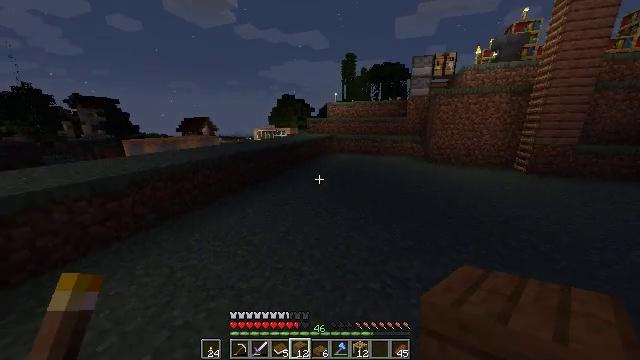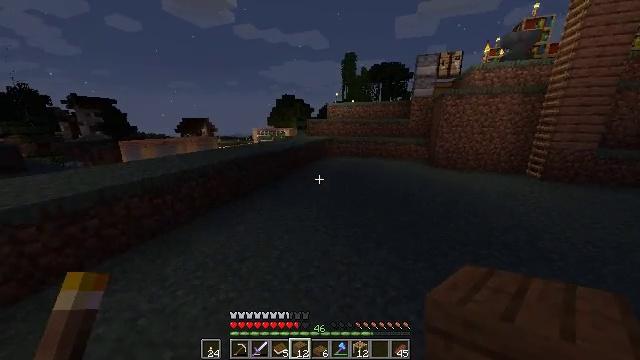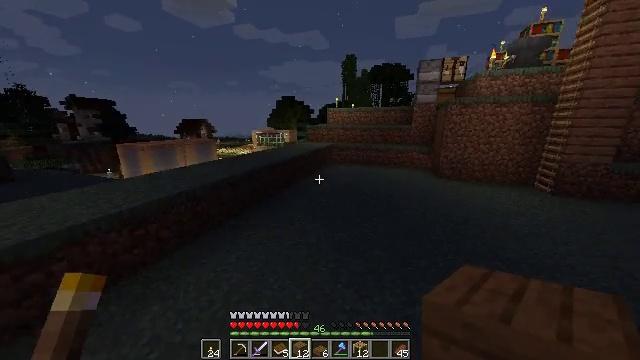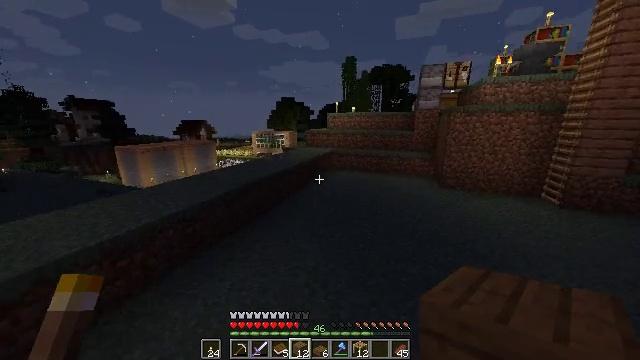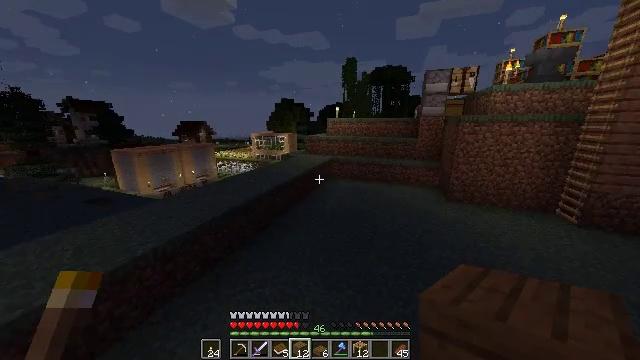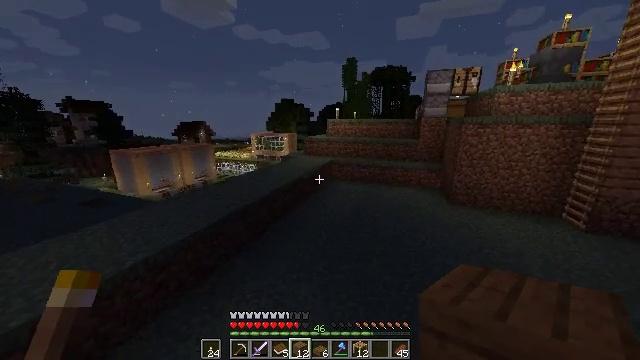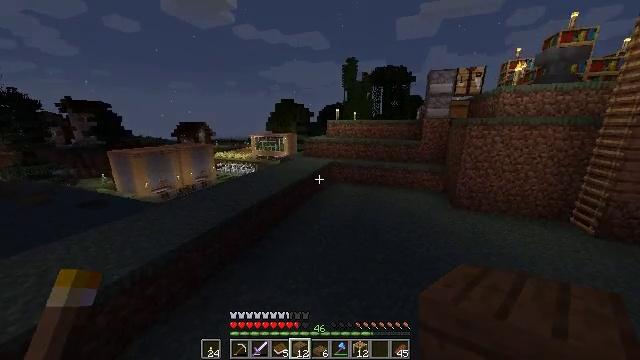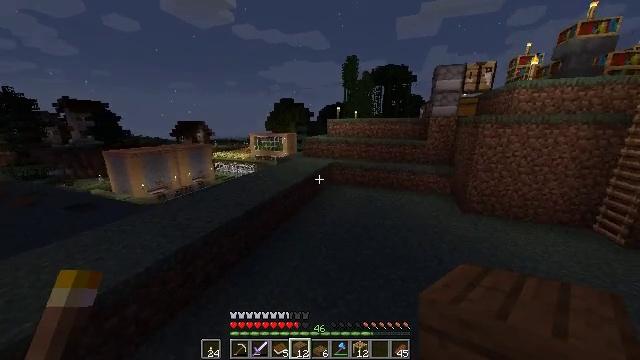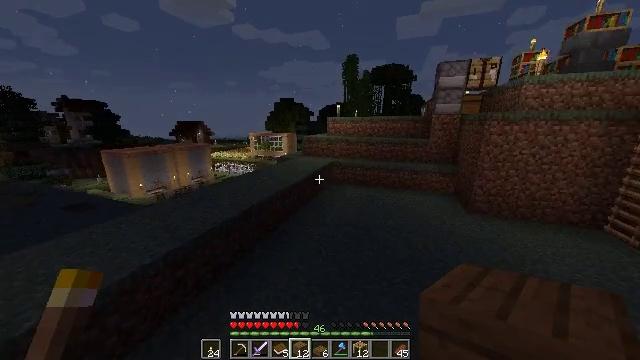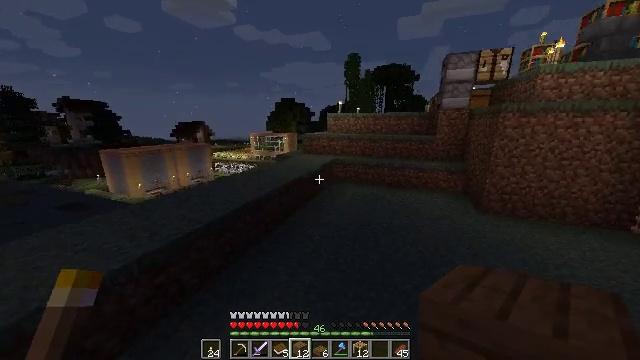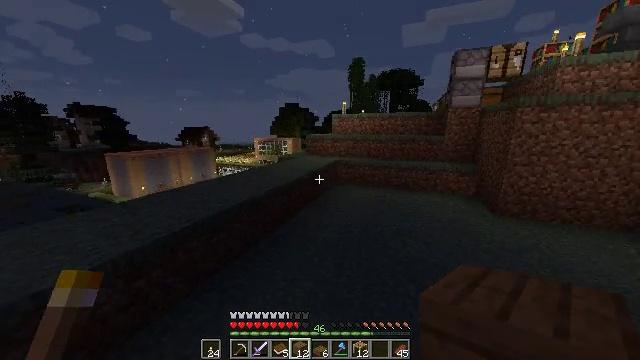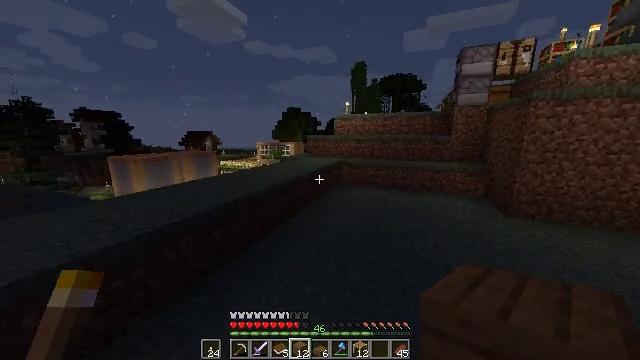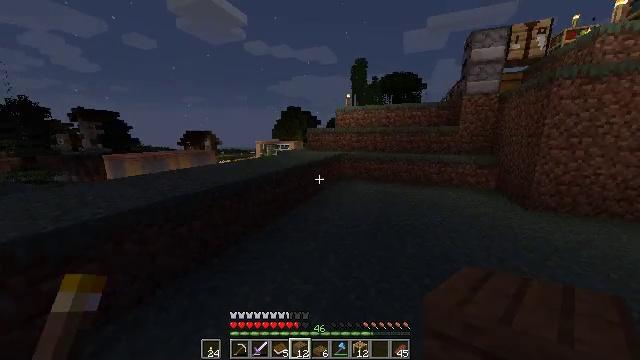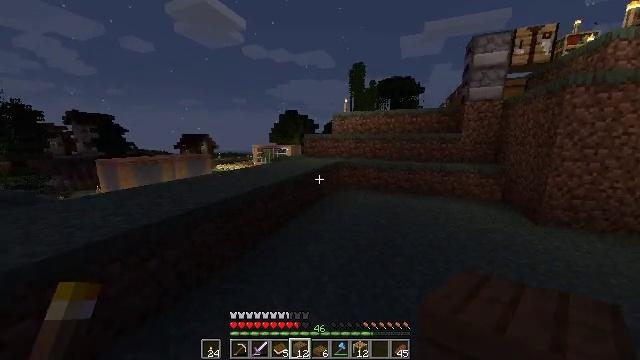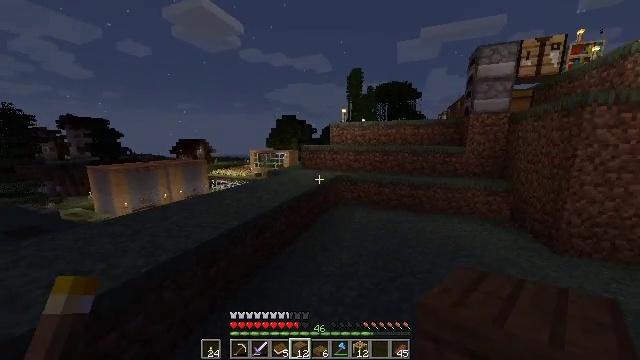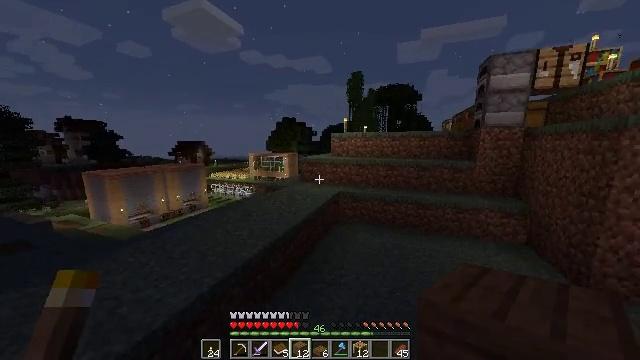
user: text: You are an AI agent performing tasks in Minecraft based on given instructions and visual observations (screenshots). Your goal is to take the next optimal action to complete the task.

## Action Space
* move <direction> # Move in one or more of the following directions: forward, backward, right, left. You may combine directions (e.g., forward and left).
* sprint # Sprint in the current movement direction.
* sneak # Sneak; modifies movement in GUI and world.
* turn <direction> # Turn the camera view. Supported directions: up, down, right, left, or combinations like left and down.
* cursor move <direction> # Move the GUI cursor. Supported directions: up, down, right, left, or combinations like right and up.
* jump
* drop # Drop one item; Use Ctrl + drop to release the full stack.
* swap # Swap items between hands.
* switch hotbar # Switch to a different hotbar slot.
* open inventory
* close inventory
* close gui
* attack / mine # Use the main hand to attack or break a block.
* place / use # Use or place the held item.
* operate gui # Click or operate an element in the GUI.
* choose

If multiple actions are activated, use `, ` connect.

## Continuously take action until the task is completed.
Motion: motion action
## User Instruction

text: Take spruce planks and sticks to craft a spruce fence gate.
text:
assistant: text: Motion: move forward, sprint, jump
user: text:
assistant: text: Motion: move forward, sprint, jump
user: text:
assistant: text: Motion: move forward, sprint, jump
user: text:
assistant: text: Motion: move forward, jump
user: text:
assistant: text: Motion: move forward, jump
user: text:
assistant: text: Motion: move forward, jump
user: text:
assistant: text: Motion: move forward, jump
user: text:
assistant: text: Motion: move forward, jump
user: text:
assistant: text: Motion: move forward, jump
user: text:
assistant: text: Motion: move forward, sprint, turn left and up, jump
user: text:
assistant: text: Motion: move forward, sprint, turn up, jump
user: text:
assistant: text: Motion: move forward, sprint, jump
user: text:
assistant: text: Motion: move forward, jump
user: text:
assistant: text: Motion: move forward, jump
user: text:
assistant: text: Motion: move forward, jump
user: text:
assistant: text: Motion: move forward, turn up, jump
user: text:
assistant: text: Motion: move forward, jump
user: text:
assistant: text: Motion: move forward, sprint, turn left, jump
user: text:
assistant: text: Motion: move forward, sprint, turn left, jump
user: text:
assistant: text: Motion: move forward, sprint, jump
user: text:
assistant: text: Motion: move forward, sprint, jump
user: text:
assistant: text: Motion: move forward, jump
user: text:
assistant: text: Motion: move forward, jump
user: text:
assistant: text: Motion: move forward, turn right, jump
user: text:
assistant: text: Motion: move forward, sprint, turn right and down, jump
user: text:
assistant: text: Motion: move forward, sprint, jump
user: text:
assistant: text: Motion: move forward, sprint, jump
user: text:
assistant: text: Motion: move forward, jump
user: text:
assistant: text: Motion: move forward, jump
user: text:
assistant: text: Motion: move forward, turn right, jump